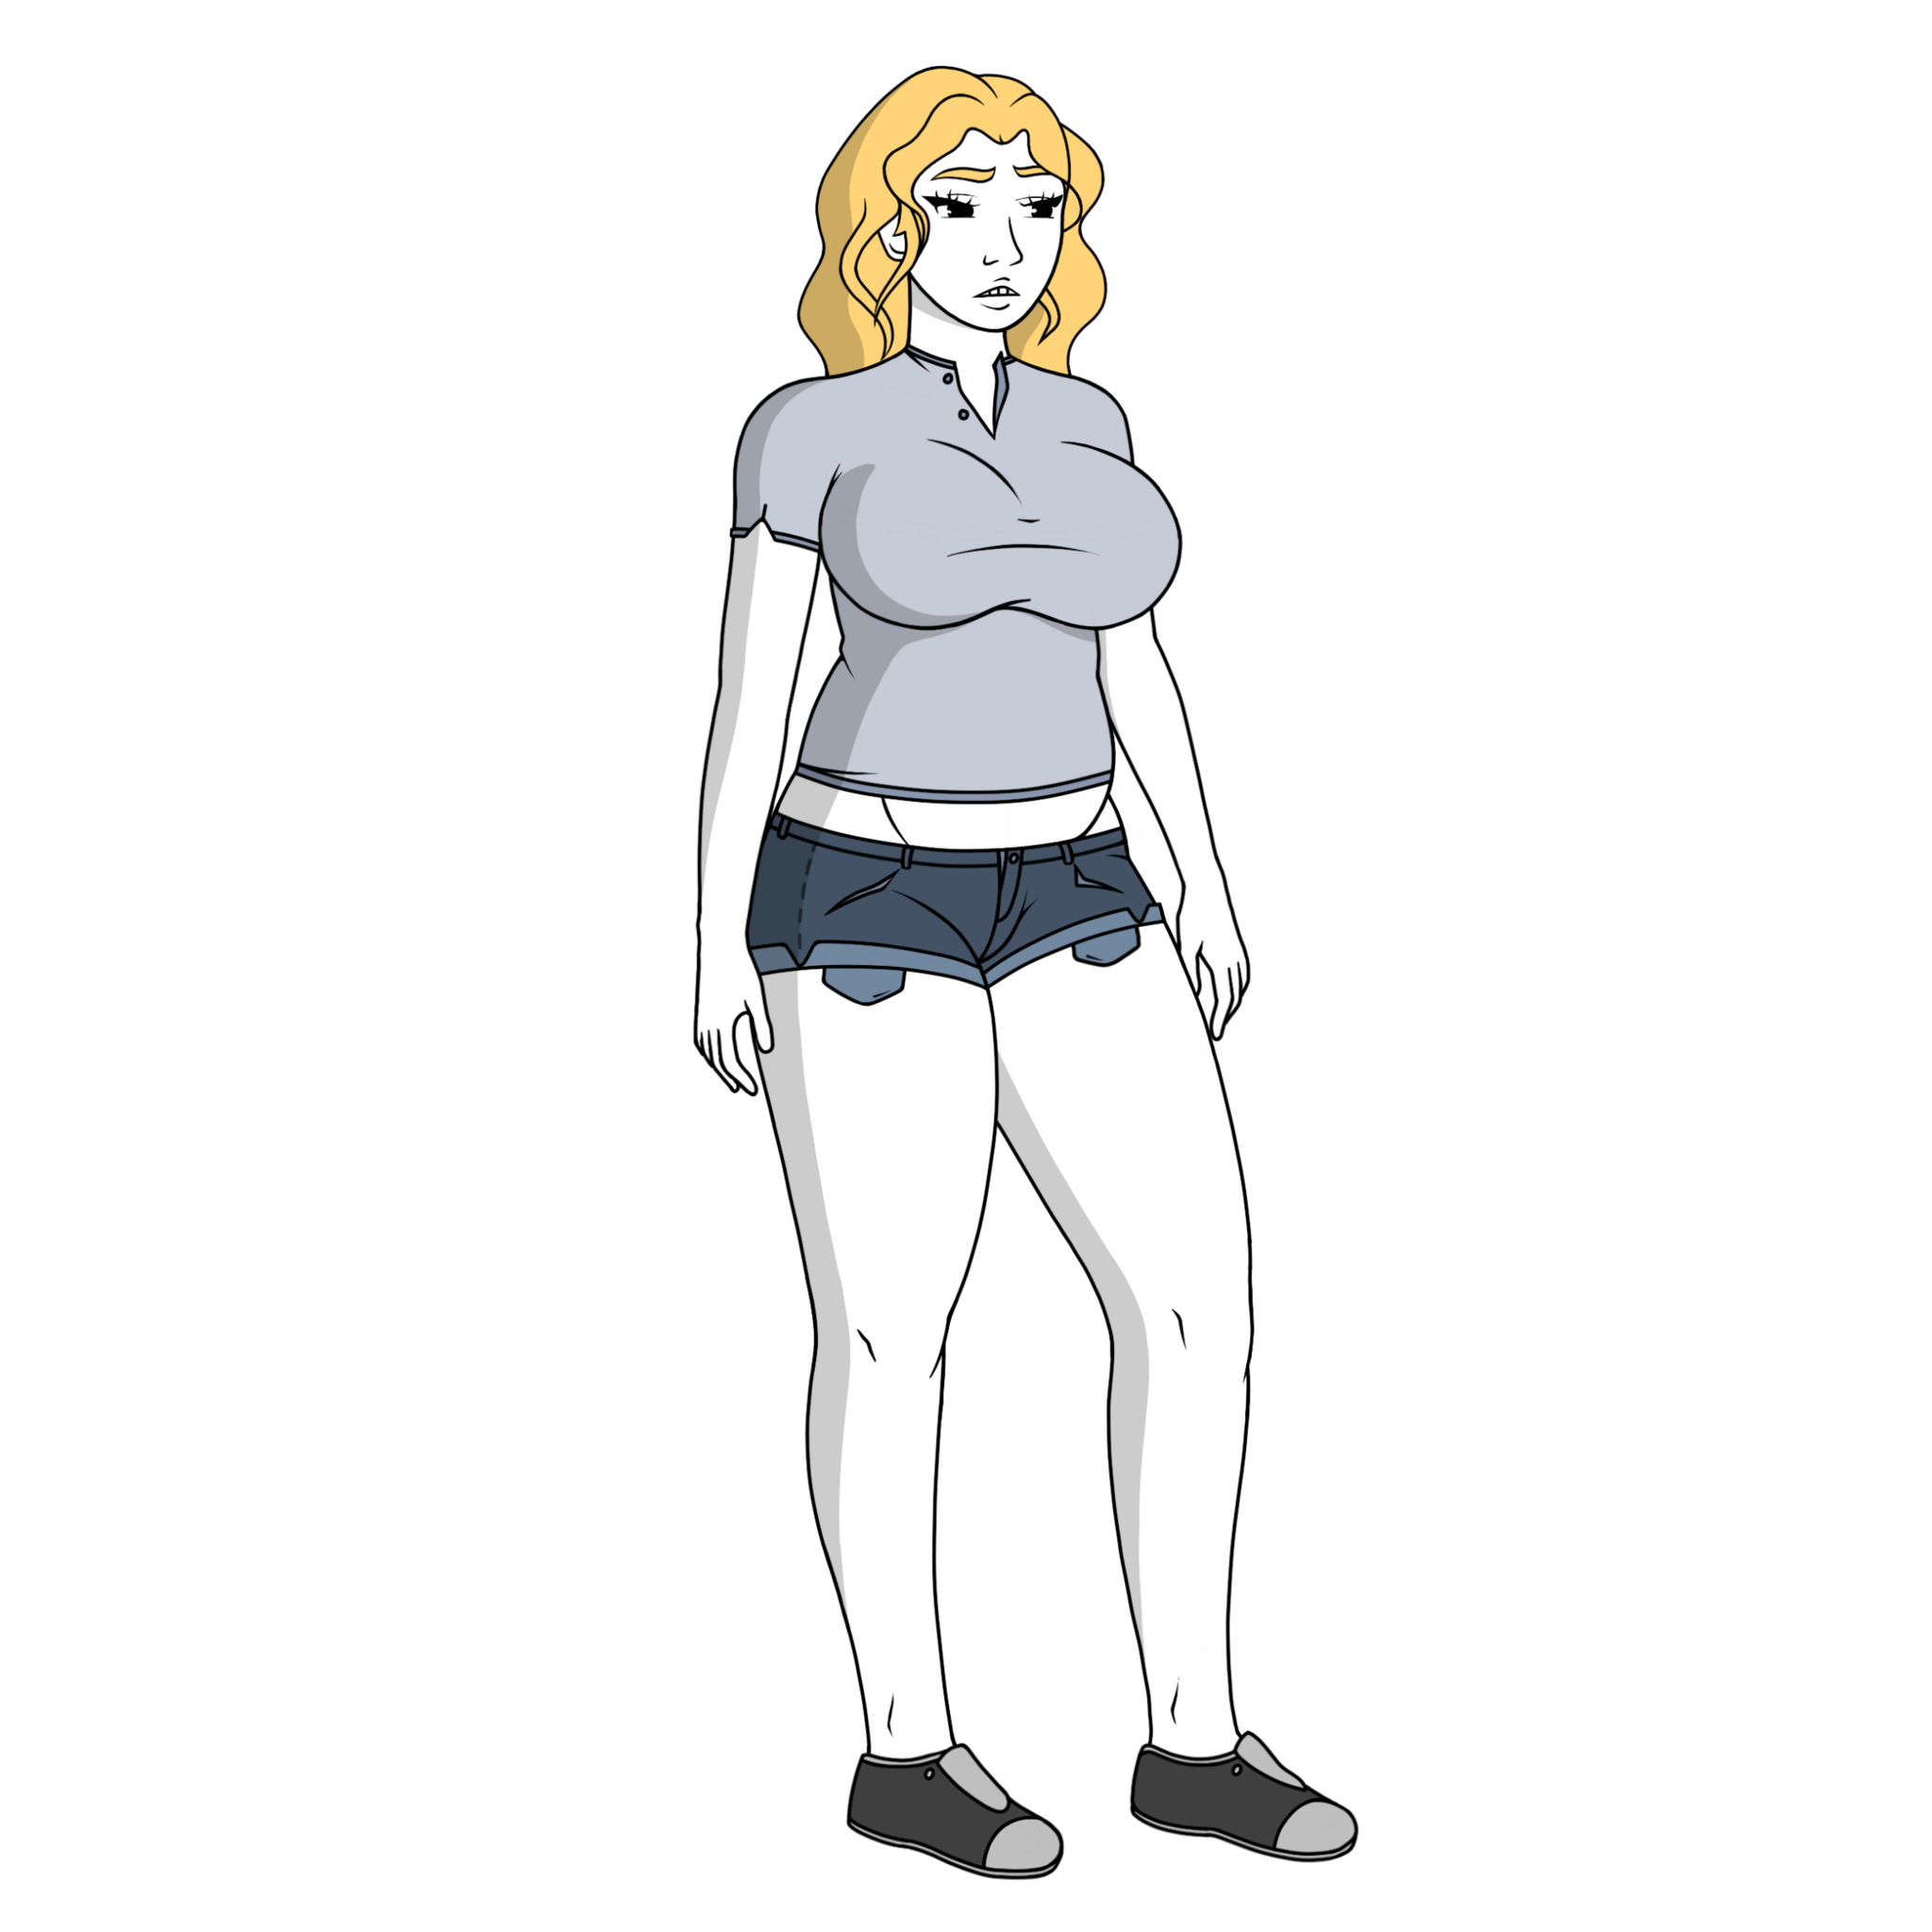
Label: 5_Trad_Wife